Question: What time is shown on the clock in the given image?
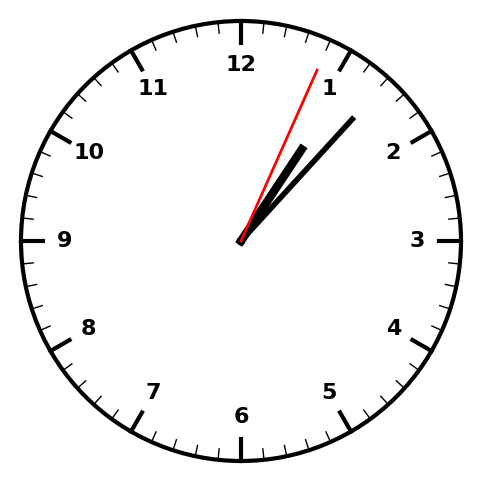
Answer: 01:07:04